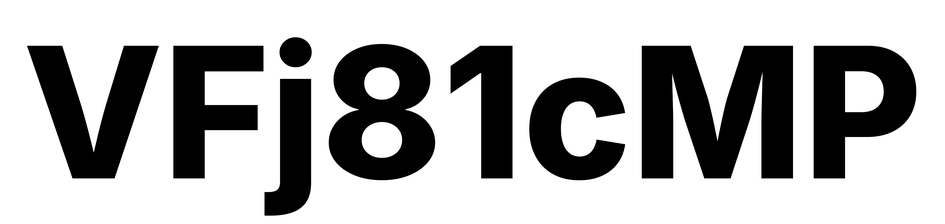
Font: Inter_ExtraBold